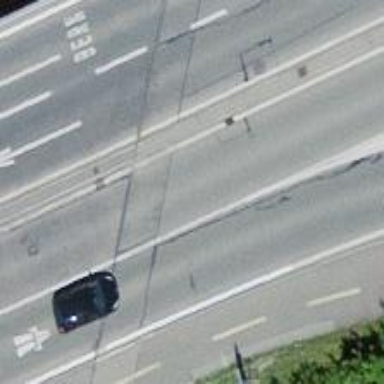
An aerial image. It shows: Secondary road with asphalt surface.